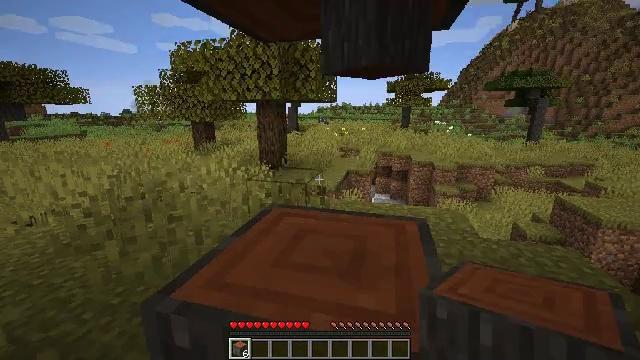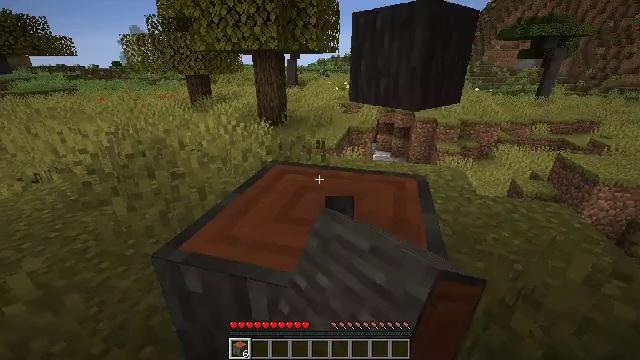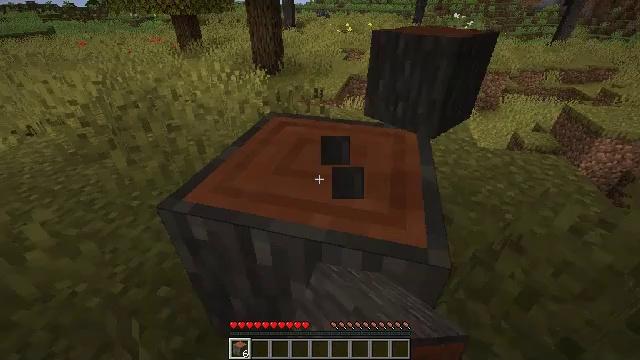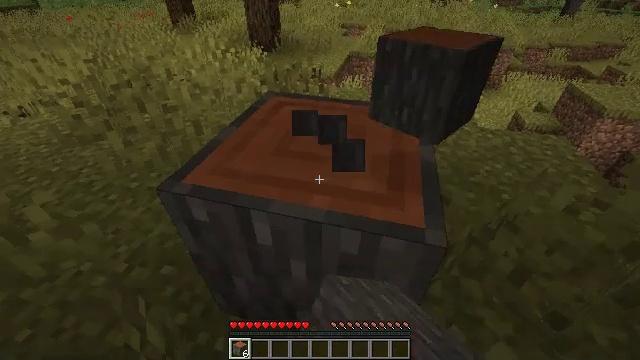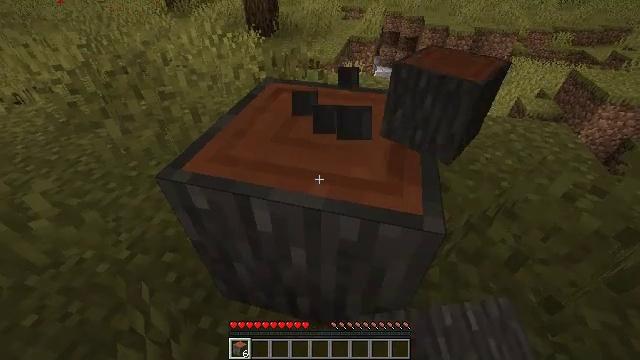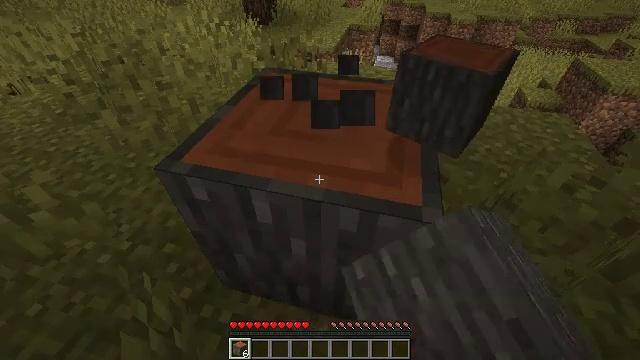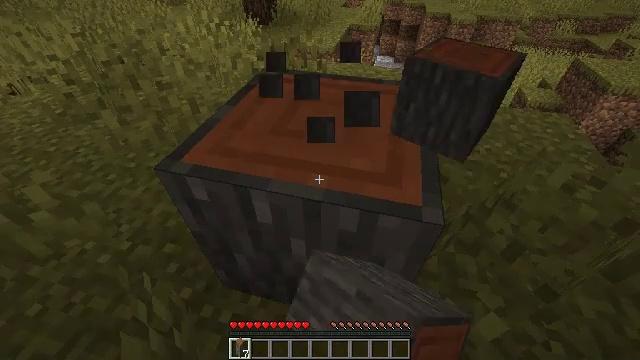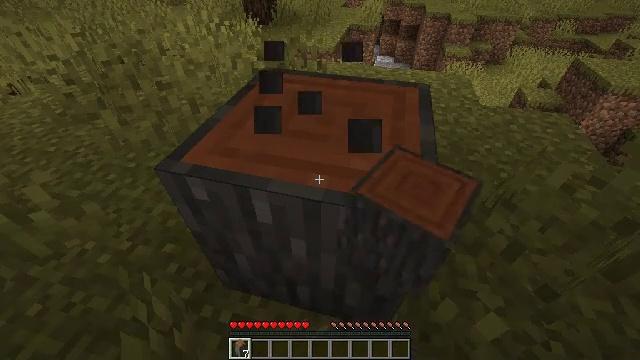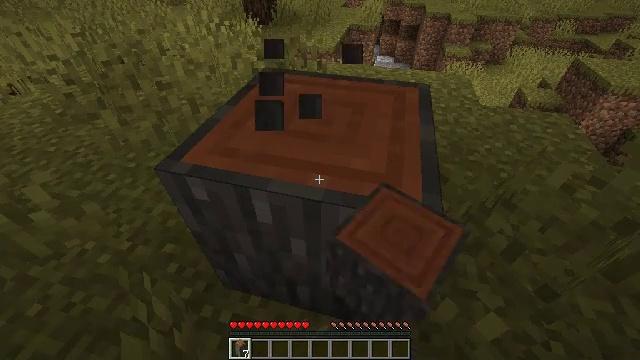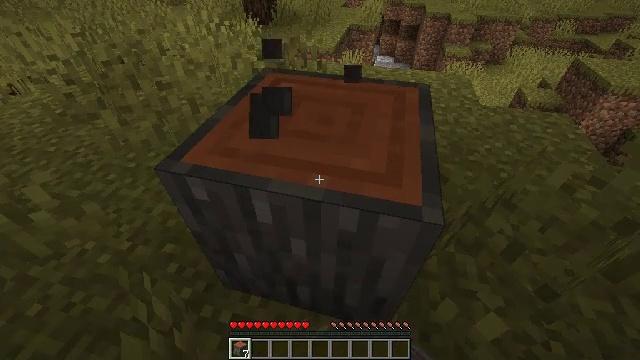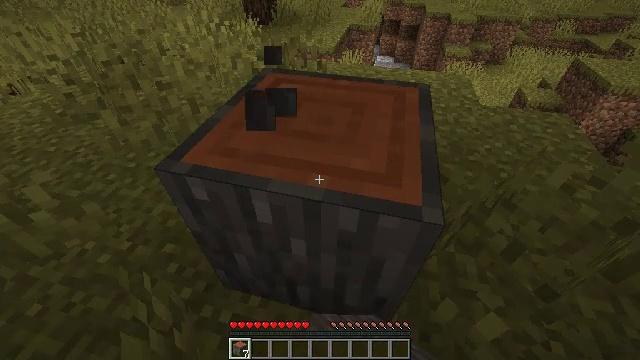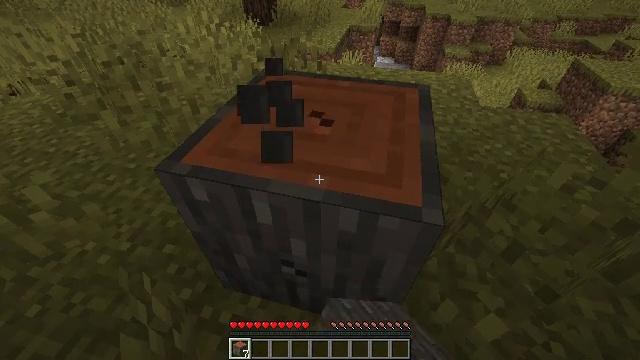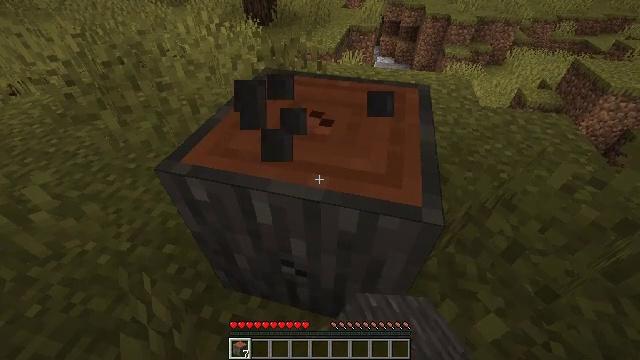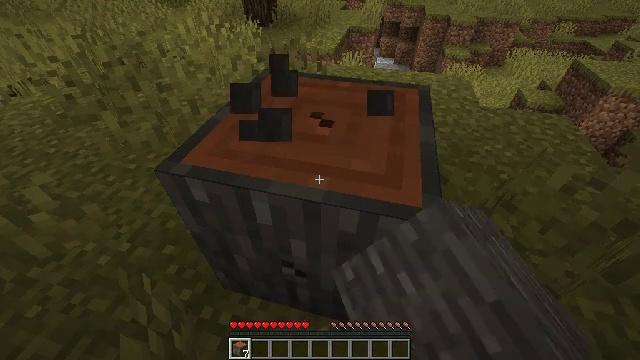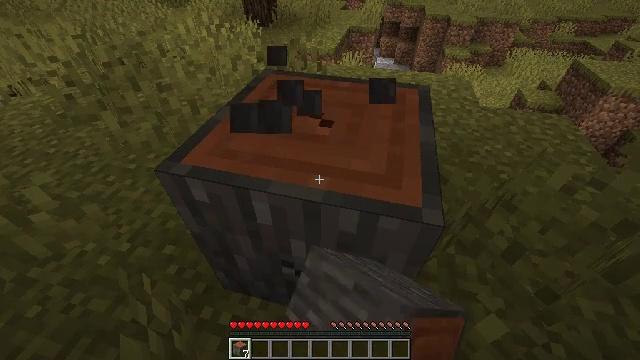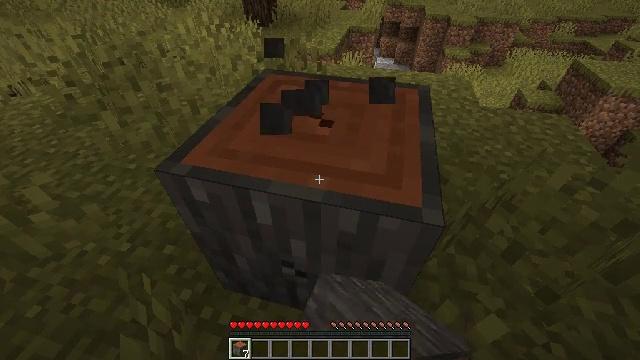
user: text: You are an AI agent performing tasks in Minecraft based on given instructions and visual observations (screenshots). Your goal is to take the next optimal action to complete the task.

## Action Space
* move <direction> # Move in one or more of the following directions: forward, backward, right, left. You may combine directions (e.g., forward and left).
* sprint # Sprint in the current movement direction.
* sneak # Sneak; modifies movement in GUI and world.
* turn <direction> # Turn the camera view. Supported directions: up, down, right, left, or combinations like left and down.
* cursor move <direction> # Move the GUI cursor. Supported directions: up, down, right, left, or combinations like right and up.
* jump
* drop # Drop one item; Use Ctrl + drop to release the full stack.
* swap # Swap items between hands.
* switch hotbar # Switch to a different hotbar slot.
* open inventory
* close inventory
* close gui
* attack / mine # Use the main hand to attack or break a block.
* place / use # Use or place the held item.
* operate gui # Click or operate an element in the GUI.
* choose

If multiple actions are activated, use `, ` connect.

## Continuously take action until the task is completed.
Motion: motion action
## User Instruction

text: Chop down the acacia log.
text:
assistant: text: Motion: turn down, attack / mine
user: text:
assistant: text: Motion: turn down, attack / mine
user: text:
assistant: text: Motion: turn down, attack / mine
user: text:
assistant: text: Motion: turn down, attack / mine
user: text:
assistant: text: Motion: turn down, attack / mine
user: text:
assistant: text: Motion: attack / mine
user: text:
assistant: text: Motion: attack / mine
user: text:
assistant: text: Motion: attack / mine
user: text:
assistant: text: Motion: attack / mine
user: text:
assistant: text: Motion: attack / mine
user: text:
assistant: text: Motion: attack / mine
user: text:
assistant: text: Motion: attack / mine
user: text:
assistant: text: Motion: attack / mine
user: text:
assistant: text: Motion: attack / mine
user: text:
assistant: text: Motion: attack / mine
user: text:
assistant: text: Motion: attack / mine
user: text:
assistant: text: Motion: attack / mine
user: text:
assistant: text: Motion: attack / mine
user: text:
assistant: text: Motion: attack / mine
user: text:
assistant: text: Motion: attack / mine
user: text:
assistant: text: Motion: attack / mine
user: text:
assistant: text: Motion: attack / mine
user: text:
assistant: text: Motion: attack / mine
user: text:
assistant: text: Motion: attack / mine
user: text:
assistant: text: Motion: attack / mine
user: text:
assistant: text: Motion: attack / mine
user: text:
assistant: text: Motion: attack / mine
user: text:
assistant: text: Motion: attack / mine
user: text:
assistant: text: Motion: attack / mine
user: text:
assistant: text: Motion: attack / mine